Field crop: maize
Growth stage: 2
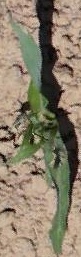
Species: maize